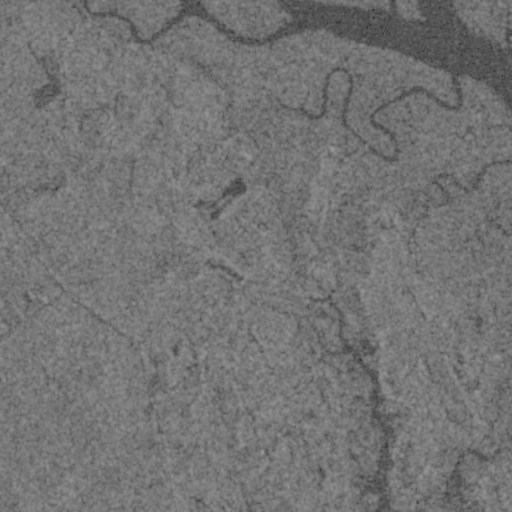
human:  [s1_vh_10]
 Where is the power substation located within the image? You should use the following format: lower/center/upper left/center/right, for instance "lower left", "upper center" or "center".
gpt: The power substation is located in the lower center of the image.
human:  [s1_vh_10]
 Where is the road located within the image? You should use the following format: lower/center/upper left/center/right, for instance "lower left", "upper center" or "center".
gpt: There is no road in the image.

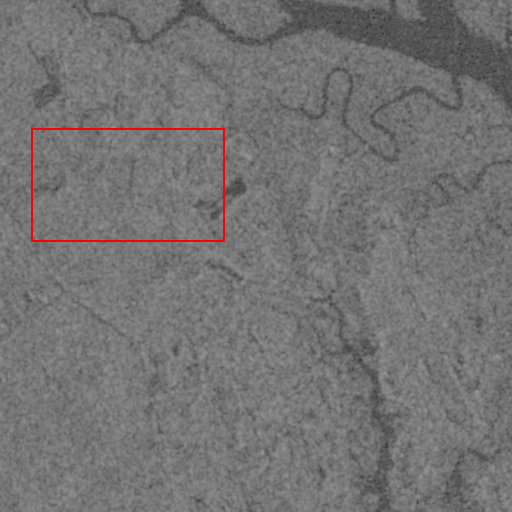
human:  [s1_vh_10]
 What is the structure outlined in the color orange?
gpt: There is no orange outline.
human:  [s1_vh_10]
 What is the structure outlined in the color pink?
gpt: There is no structure outlined in pink.